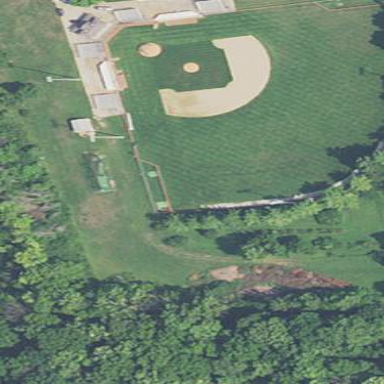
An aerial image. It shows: Baseball pitch for leisure land activities.